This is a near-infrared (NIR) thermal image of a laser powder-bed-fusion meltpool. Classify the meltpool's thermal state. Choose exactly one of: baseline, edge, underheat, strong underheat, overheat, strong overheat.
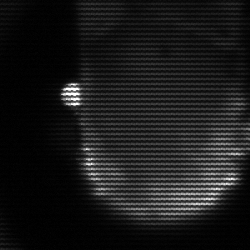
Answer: baseline